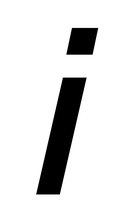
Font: InstrumentSans-Italic_Medium_Italic